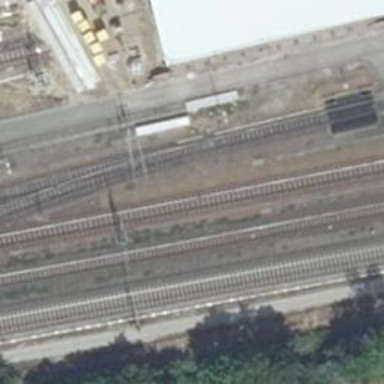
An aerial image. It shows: Railway switch.